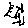
Label: bird